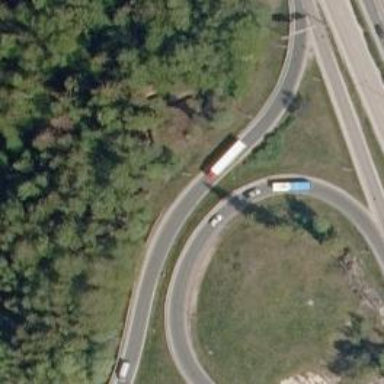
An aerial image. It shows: Trunk link highway with asphalt surface.